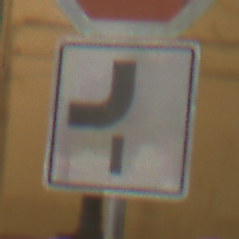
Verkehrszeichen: VerlaufVorfahrtsstrasse7
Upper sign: Stop
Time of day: Night
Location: Outdoor (Urban)
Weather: PartlyCloudy
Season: NotSpecified
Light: Artificial